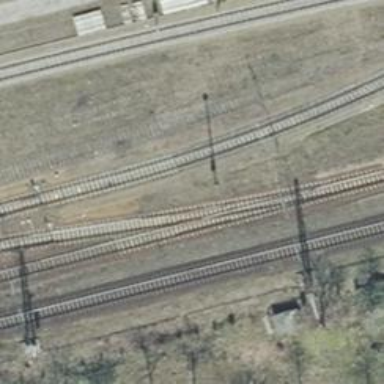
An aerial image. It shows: Railway track with contact lines for electrification.